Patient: sex F, age 58
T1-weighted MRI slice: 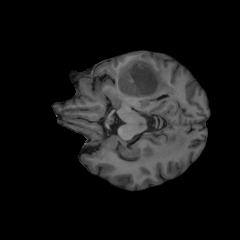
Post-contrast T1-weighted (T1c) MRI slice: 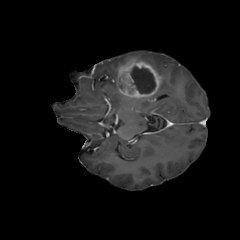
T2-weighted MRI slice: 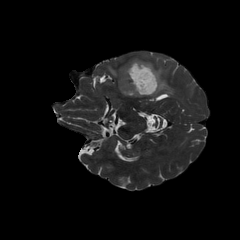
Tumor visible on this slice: yes
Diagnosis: Glioblastoma, IDH-wildtype
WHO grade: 4